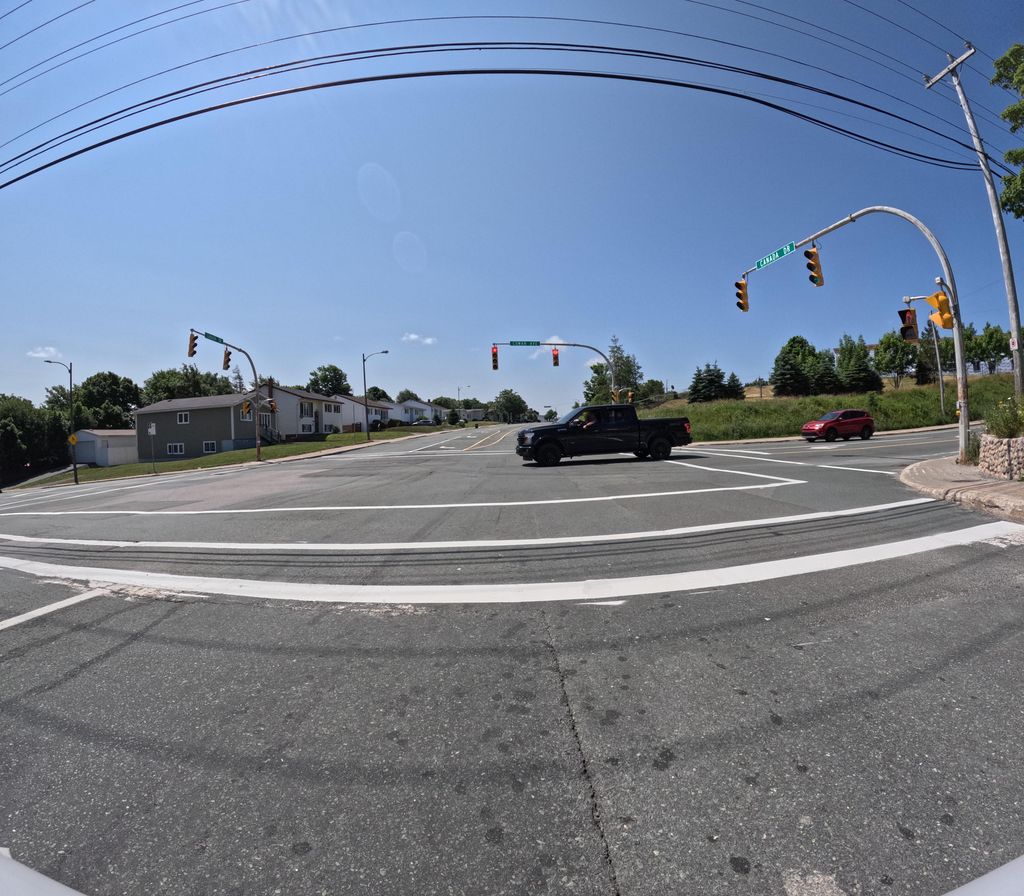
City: st_johns